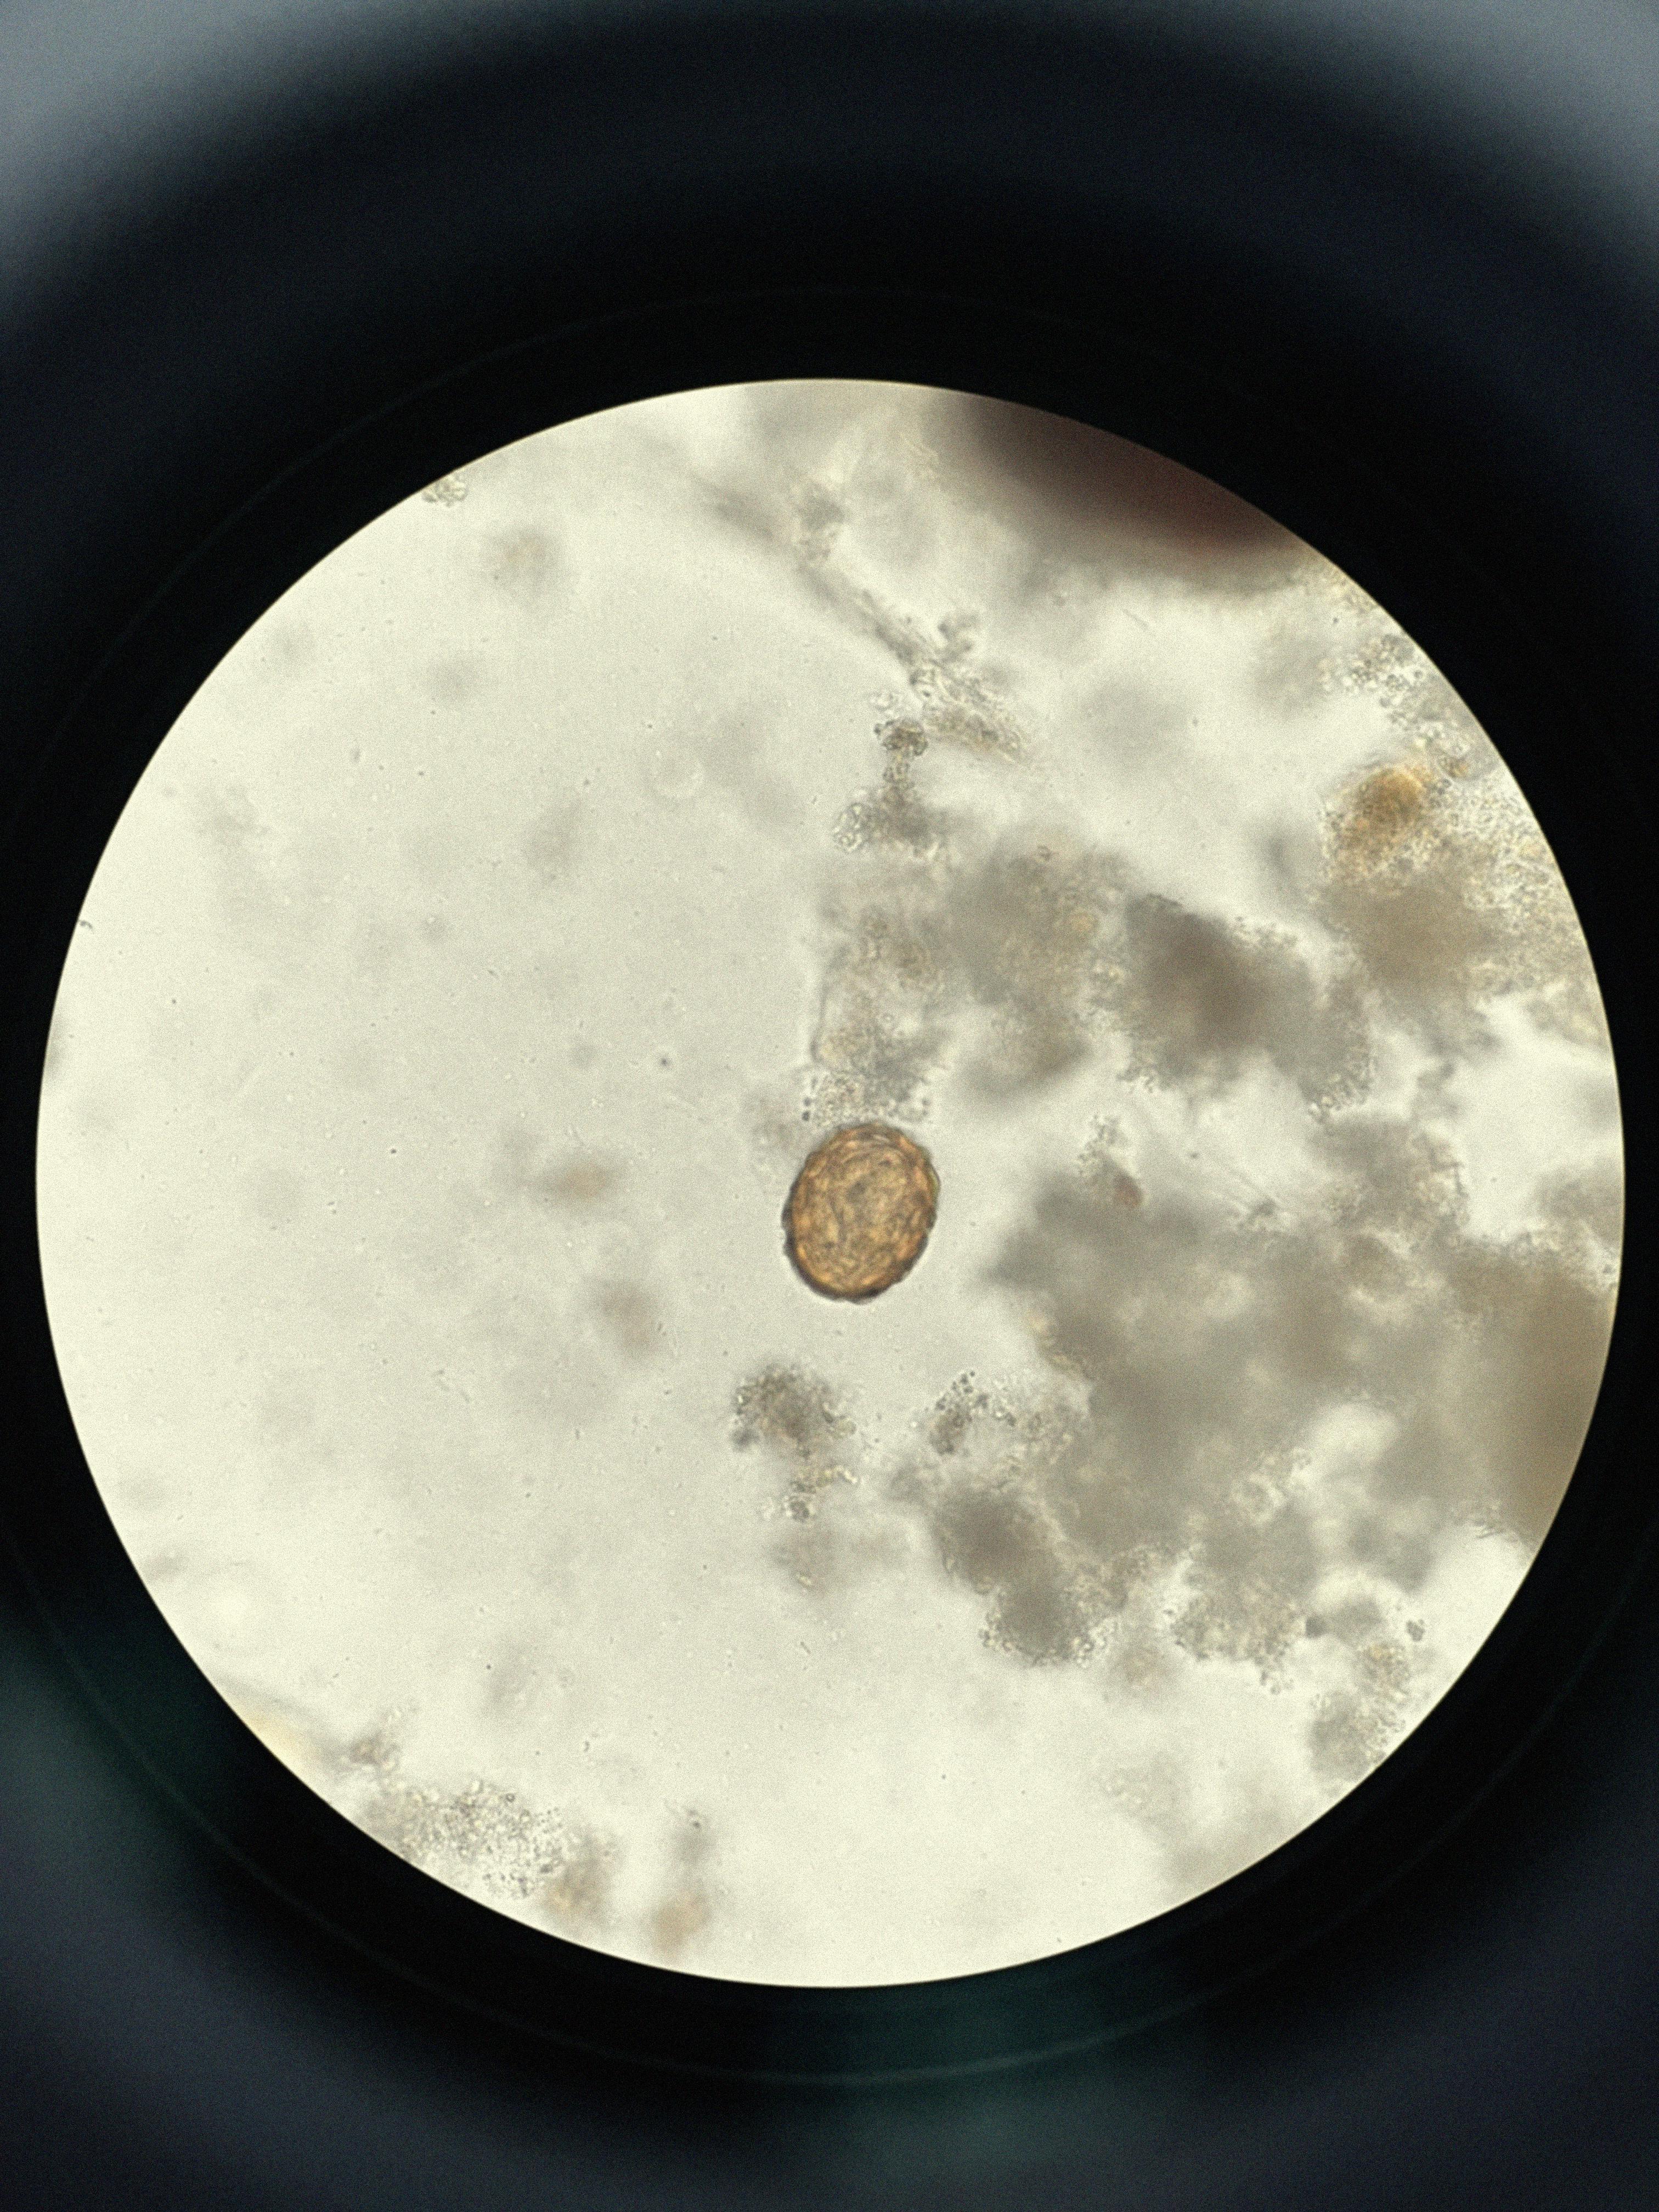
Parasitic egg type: Ascaris lumbricoides